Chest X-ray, AP view. Patient: 38 years old, sex M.
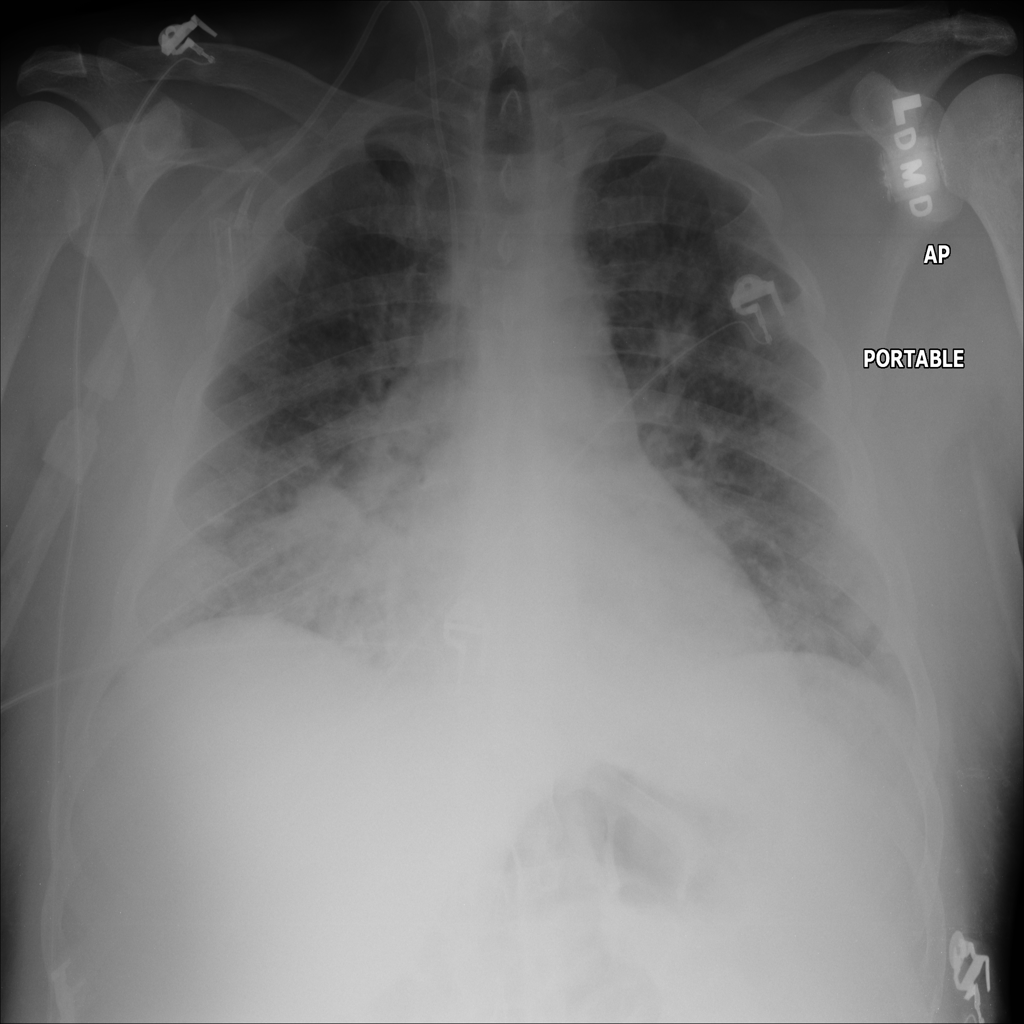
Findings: No Finding